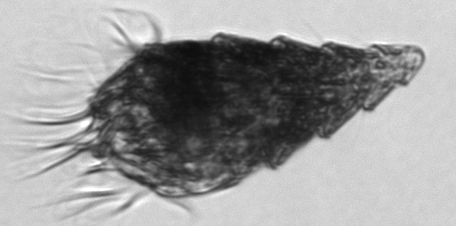
Label: Laboea_strobila